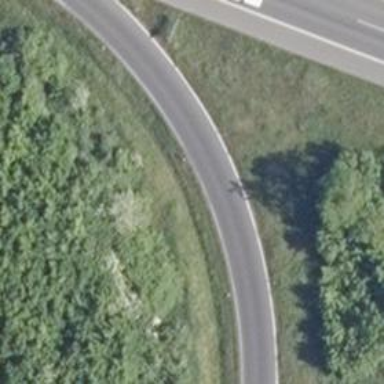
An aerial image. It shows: Trunk link highway.